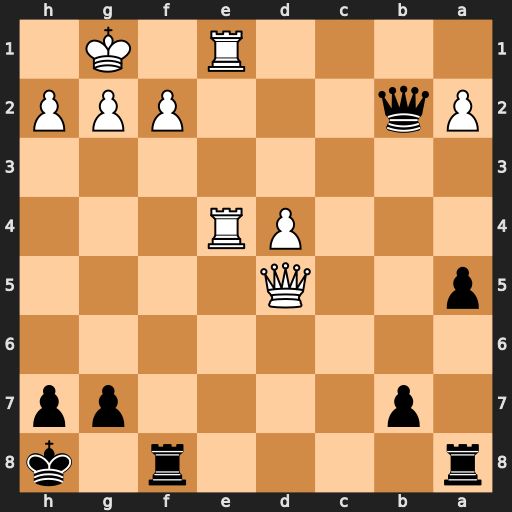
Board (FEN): r4r1k/1p4pp/8/p2Q4/3PR3/8/Pq3PPP/4R1K1
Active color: b
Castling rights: -
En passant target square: -
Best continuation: Qxf2+ Kh1 Qf1+ Rxf1 Rxf1#